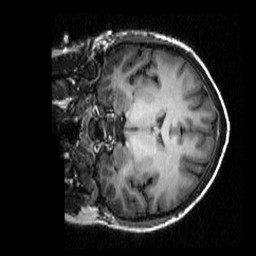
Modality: T1w
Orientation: coronal
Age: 18
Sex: female